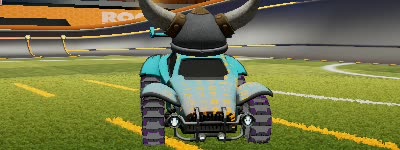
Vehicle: octane